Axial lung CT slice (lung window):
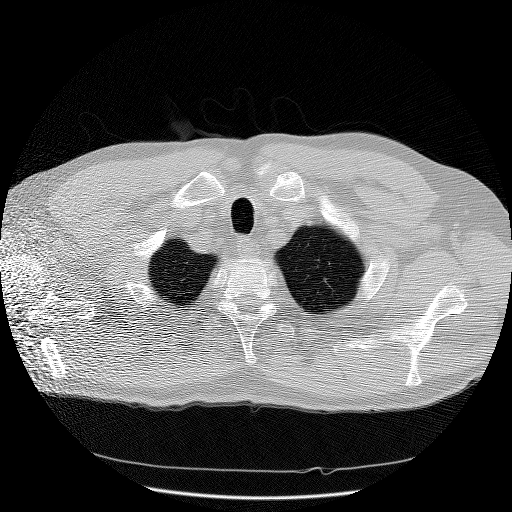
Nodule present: no